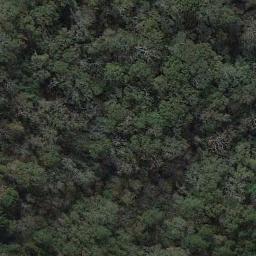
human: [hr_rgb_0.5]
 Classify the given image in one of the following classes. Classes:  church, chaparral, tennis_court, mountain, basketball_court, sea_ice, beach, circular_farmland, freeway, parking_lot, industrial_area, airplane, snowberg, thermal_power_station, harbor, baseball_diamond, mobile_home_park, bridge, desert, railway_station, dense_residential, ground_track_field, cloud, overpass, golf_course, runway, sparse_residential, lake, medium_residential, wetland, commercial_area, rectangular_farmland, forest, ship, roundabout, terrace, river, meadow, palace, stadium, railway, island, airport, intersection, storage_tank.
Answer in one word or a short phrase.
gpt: forest